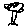
Label: tree